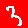
Digit: 3